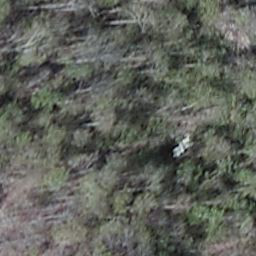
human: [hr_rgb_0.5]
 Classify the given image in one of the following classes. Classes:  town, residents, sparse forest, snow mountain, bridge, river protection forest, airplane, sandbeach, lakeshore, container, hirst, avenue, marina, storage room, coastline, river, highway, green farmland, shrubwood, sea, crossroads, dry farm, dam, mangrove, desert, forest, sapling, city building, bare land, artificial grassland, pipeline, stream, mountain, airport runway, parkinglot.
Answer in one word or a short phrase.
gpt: shrubwood